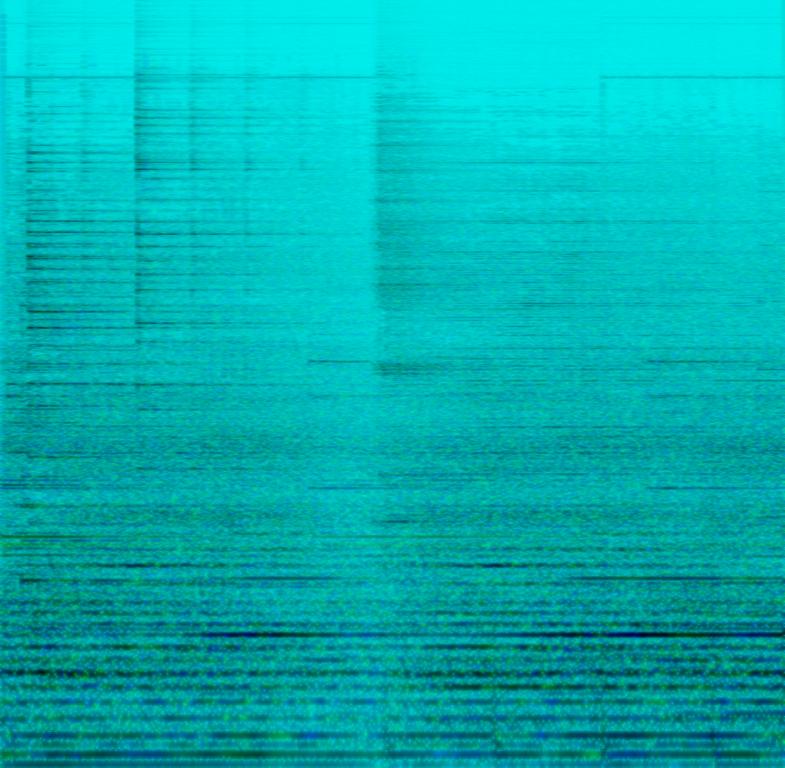
This music is an intense instrumental. The tempo is medium with an incessant droning of the didgeridoo, stringed instrument riff, and synthesised sounds like metallic sounds,menacing grunts, roars, echoes, resonance and bells ringing in the distance. The music is intense, sinister, dangerous, anticipatory, burgeoning, spooky and hostile. This is an Electro Trap.